Question: I'm trying to implement a low pass spatial filter of an image in Java (using jTransforms) and I'm seeing some odd behaviour that I can't explain.
Everything works fine if I perform the FFT and then come straight back to the image, but when I try and put in the filter, I get an "echo" of the original outlines in the y-axis:

If anyone could explain this I'd be very grateful! The filter I'm using is a simple step function.
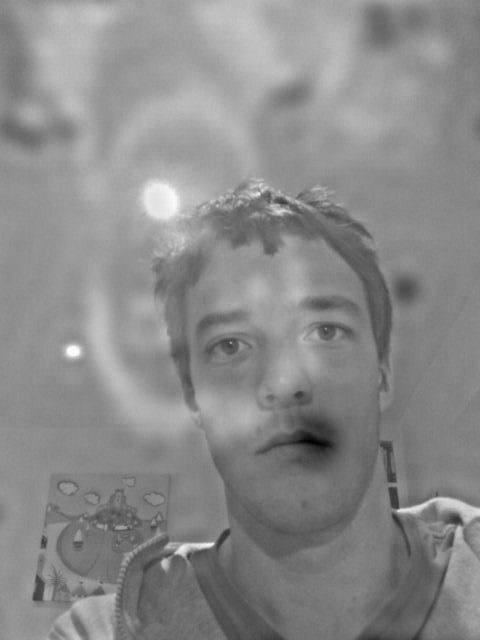
Answer: Ah - twigged it. I wasn't dealing properly with the imaginary parts of the Fourier transform during the filtering. This was causing the echo when converted back to the spatial domain.